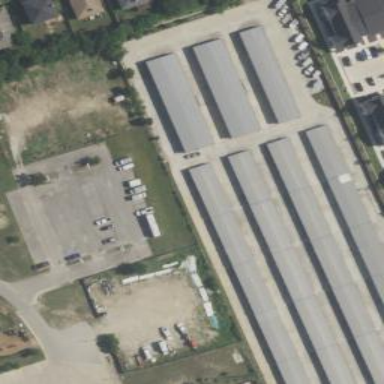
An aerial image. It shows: Warehouse building.